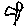
Label: bird